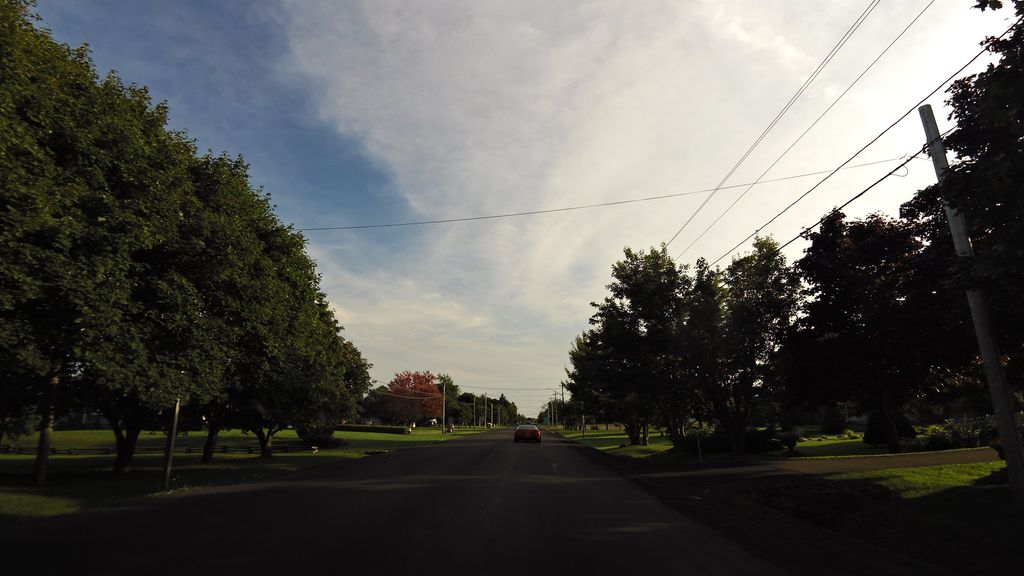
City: charlottetown